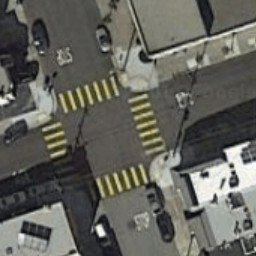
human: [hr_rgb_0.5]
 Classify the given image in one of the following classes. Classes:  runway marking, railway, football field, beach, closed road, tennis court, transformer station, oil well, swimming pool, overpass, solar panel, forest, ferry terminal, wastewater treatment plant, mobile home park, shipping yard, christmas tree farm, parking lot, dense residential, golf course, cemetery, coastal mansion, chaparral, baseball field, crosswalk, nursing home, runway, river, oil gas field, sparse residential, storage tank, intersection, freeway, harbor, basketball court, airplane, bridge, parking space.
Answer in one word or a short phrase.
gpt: crosswalk